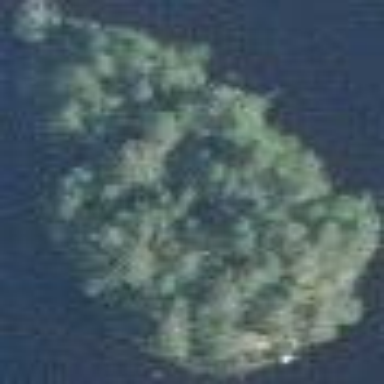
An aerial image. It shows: Islet.